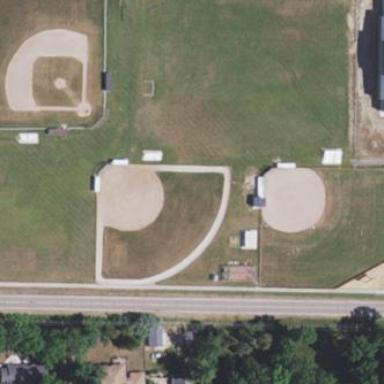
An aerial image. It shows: Baseball pitch for leisure land.